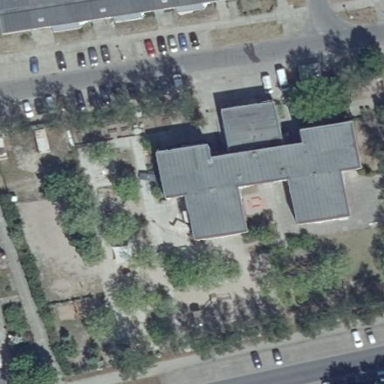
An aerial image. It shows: Kindergarten building.